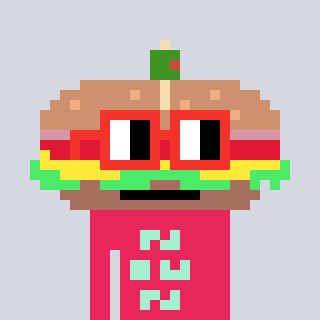
a pixel art character with square red glasses, a sandwich-shaped head and a redpinkish-colored body on a cool background